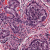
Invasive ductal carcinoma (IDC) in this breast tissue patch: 0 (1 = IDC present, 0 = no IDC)